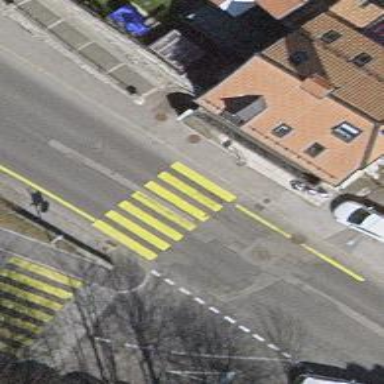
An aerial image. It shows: Zebra crossing on the road.